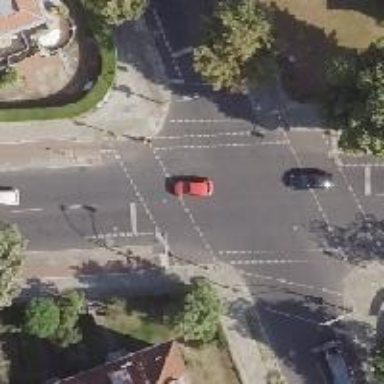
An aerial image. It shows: Road crossing with traffic signals.